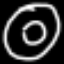
Label: donut